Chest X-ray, AP view. Patient: 18 years old, sex M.
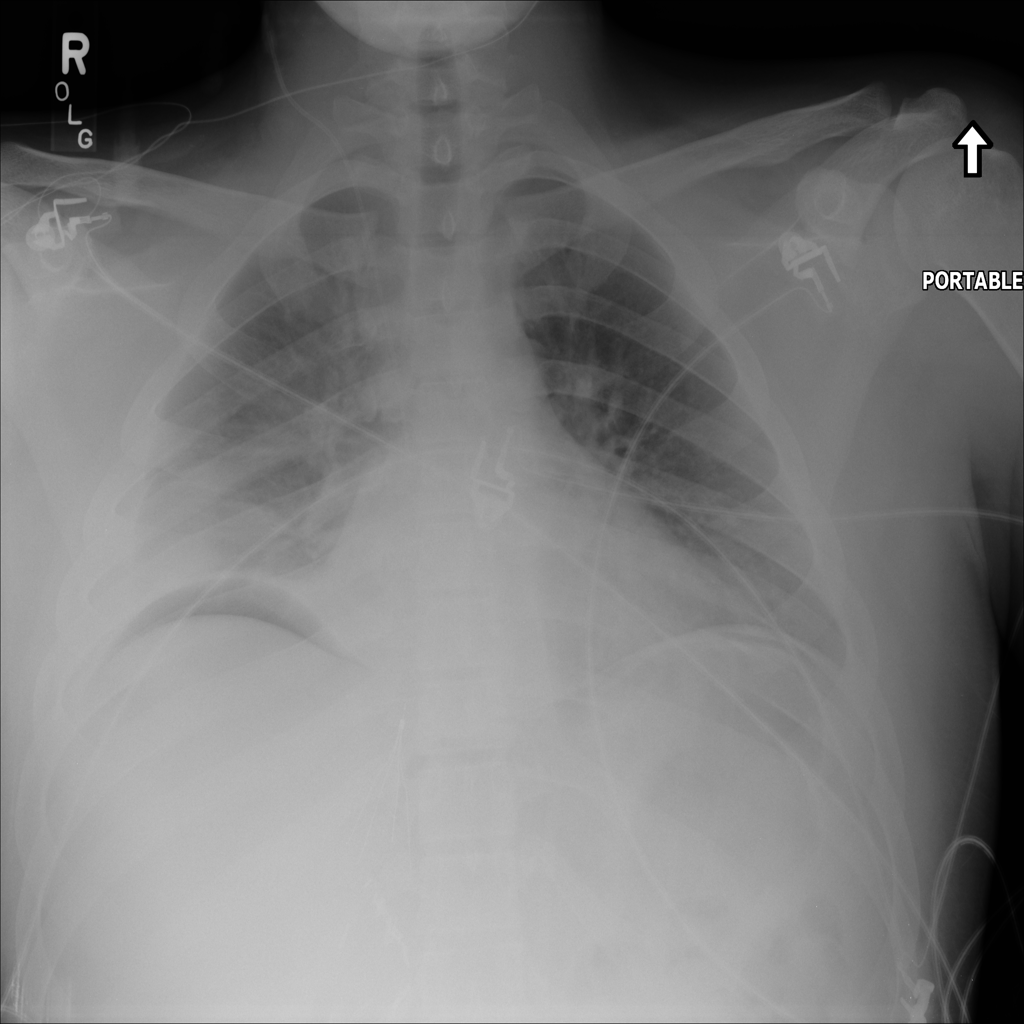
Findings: Consolidation, Effusion